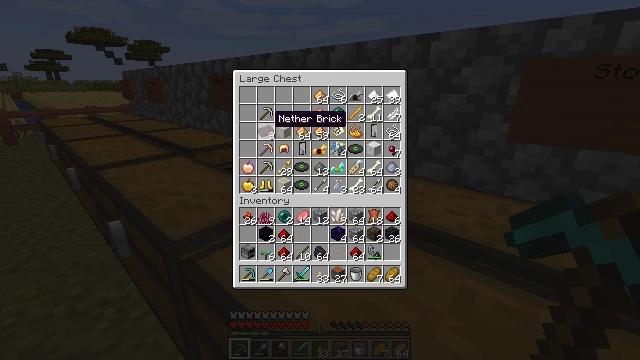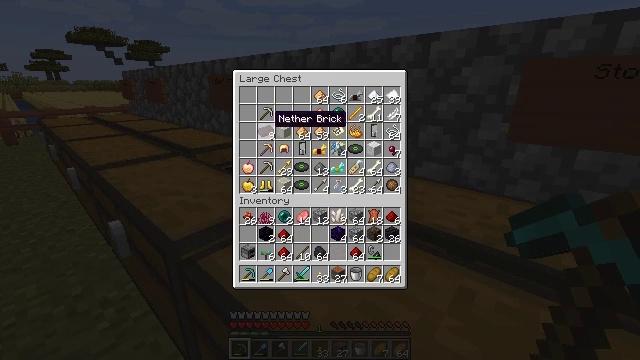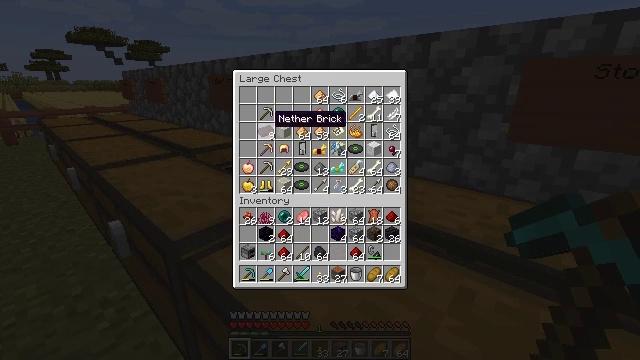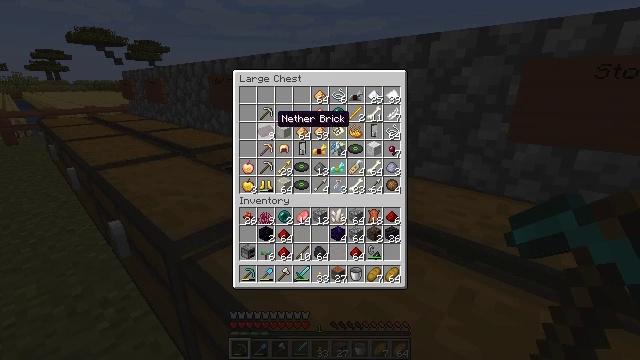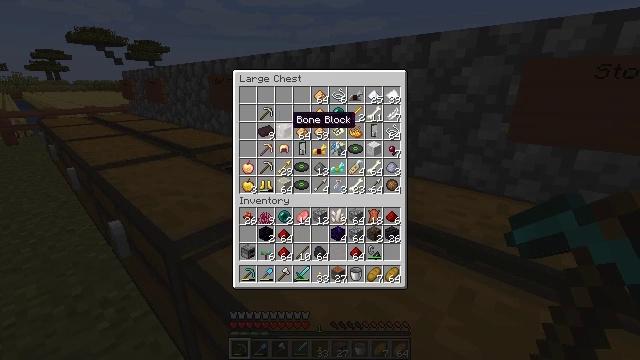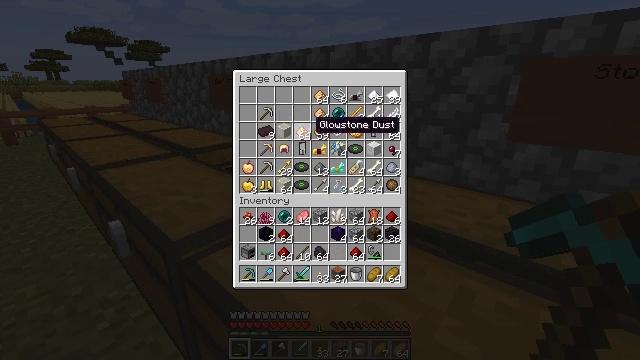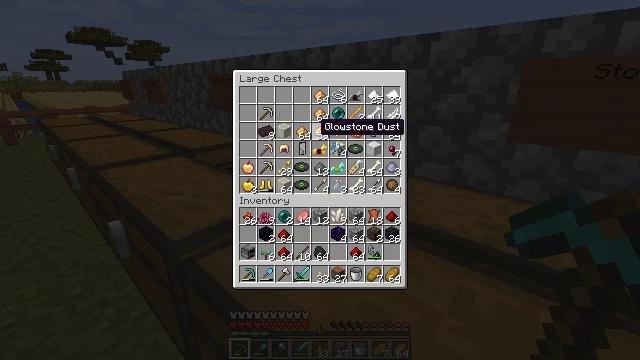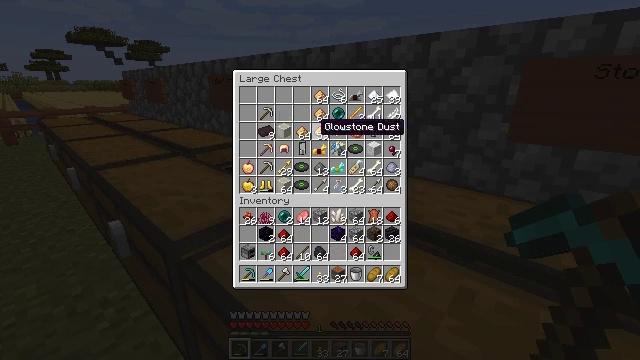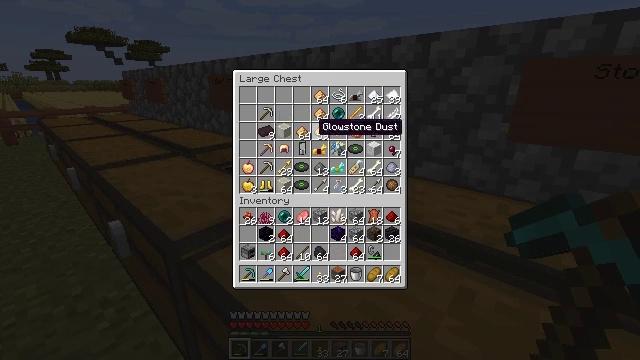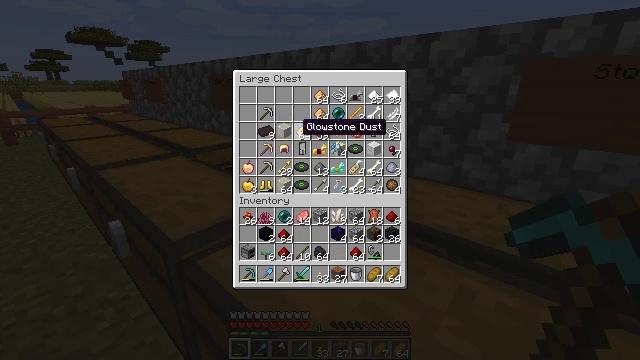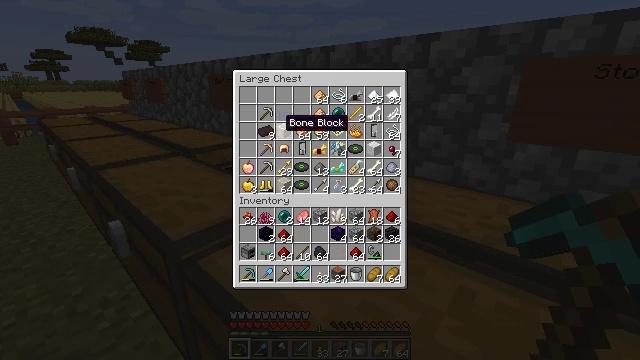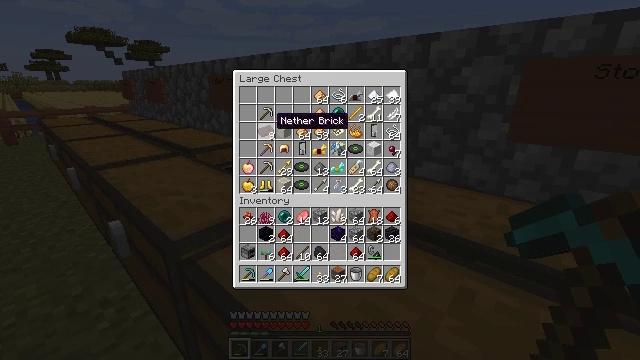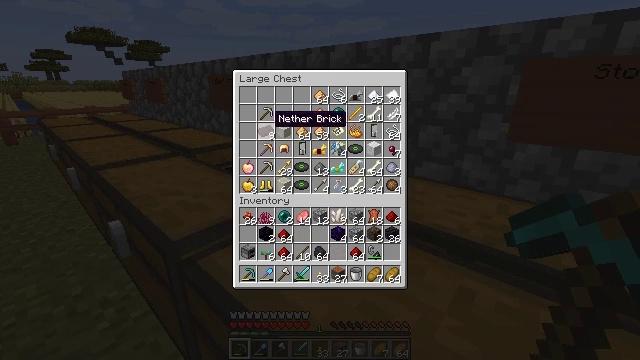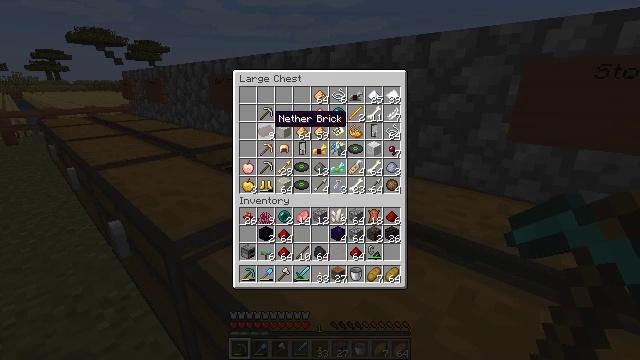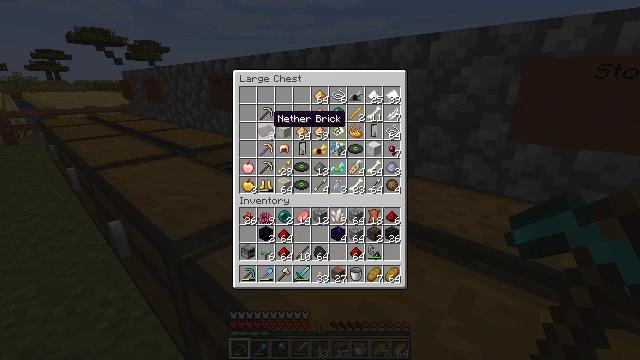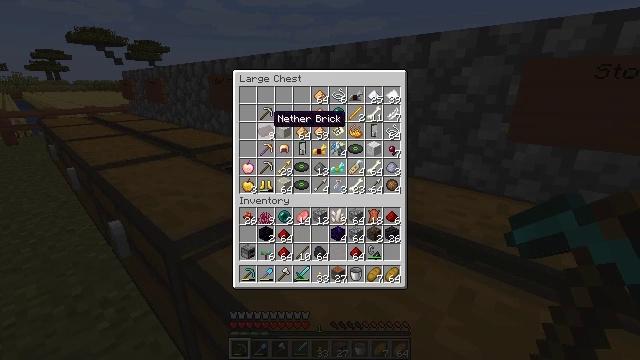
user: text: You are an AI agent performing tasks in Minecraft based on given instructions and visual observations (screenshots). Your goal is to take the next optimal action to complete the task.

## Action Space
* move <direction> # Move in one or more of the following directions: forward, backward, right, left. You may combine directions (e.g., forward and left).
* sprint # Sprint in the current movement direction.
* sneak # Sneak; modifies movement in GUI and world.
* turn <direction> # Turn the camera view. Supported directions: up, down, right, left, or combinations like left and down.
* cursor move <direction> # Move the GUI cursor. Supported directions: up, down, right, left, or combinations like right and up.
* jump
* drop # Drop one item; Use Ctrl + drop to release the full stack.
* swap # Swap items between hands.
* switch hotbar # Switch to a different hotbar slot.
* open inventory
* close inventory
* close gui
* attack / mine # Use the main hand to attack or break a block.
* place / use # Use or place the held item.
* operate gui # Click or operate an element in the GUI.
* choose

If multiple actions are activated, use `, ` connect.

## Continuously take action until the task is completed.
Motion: motion action
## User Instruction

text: Drop a furnace.
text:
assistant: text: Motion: no_op
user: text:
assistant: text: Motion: no_op
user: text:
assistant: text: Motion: no_op
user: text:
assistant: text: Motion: cursor move right
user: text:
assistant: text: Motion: cursor move right
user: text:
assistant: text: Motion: no_op
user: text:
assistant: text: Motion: no_op
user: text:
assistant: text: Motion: no_op
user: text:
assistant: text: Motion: cursor move left
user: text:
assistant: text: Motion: cursor move left
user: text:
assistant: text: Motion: cursor move left
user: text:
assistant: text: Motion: no_op
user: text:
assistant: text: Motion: no_op
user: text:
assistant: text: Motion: no_op
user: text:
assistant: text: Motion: no_op
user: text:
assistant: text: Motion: no_op
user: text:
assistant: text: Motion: no_op
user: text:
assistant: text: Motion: no_op
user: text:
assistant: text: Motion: no_op
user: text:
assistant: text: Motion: no_op
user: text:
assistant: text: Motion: no_op
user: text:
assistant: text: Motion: no_op
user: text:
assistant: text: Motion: no_op
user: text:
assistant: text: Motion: no_op
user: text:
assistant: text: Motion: cursor move right and down
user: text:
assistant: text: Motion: cursor move right and down
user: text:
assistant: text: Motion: cursor move right and down
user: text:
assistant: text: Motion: cursor move right and down
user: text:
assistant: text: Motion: no_op
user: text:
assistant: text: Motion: no_op